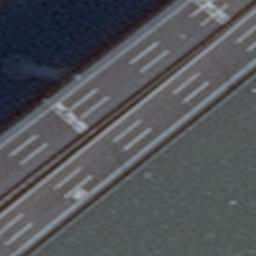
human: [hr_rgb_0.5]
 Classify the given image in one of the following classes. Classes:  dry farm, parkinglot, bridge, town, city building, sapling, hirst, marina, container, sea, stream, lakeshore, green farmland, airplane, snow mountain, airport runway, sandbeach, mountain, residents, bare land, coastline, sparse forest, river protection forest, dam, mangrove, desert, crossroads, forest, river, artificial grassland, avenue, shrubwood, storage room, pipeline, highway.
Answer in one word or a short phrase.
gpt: bridge